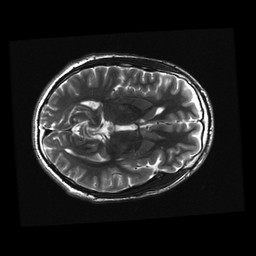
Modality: T2w
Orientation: axial
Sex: male
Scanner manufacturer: ge
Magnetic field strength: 3 T
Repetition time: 5 s
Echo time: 0.101 s